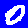
Digit: 0